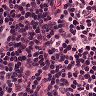
Metastatic tissue present: no